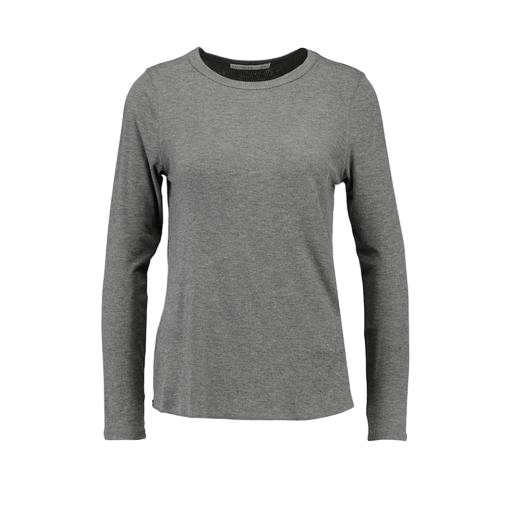
longsleeve t-shirt, gray slim jersey top, long sleeve tee, white background